The trace is the raw vibration amplitude of a rotating bearing as a function of time. Classify the bearing condition as one of: normal, inner_race, outer_race, ball.
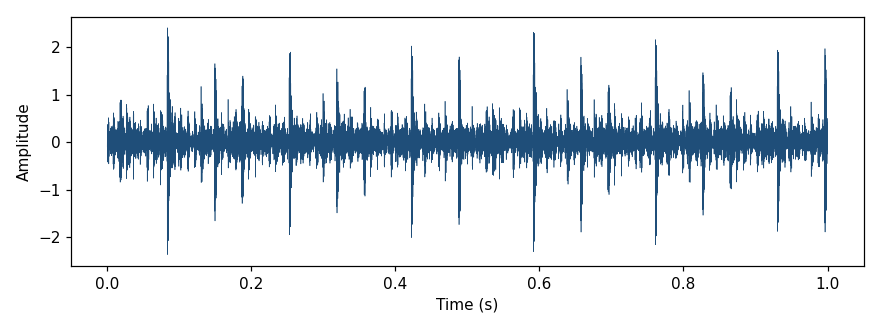
Answer: outer_race